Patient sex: F
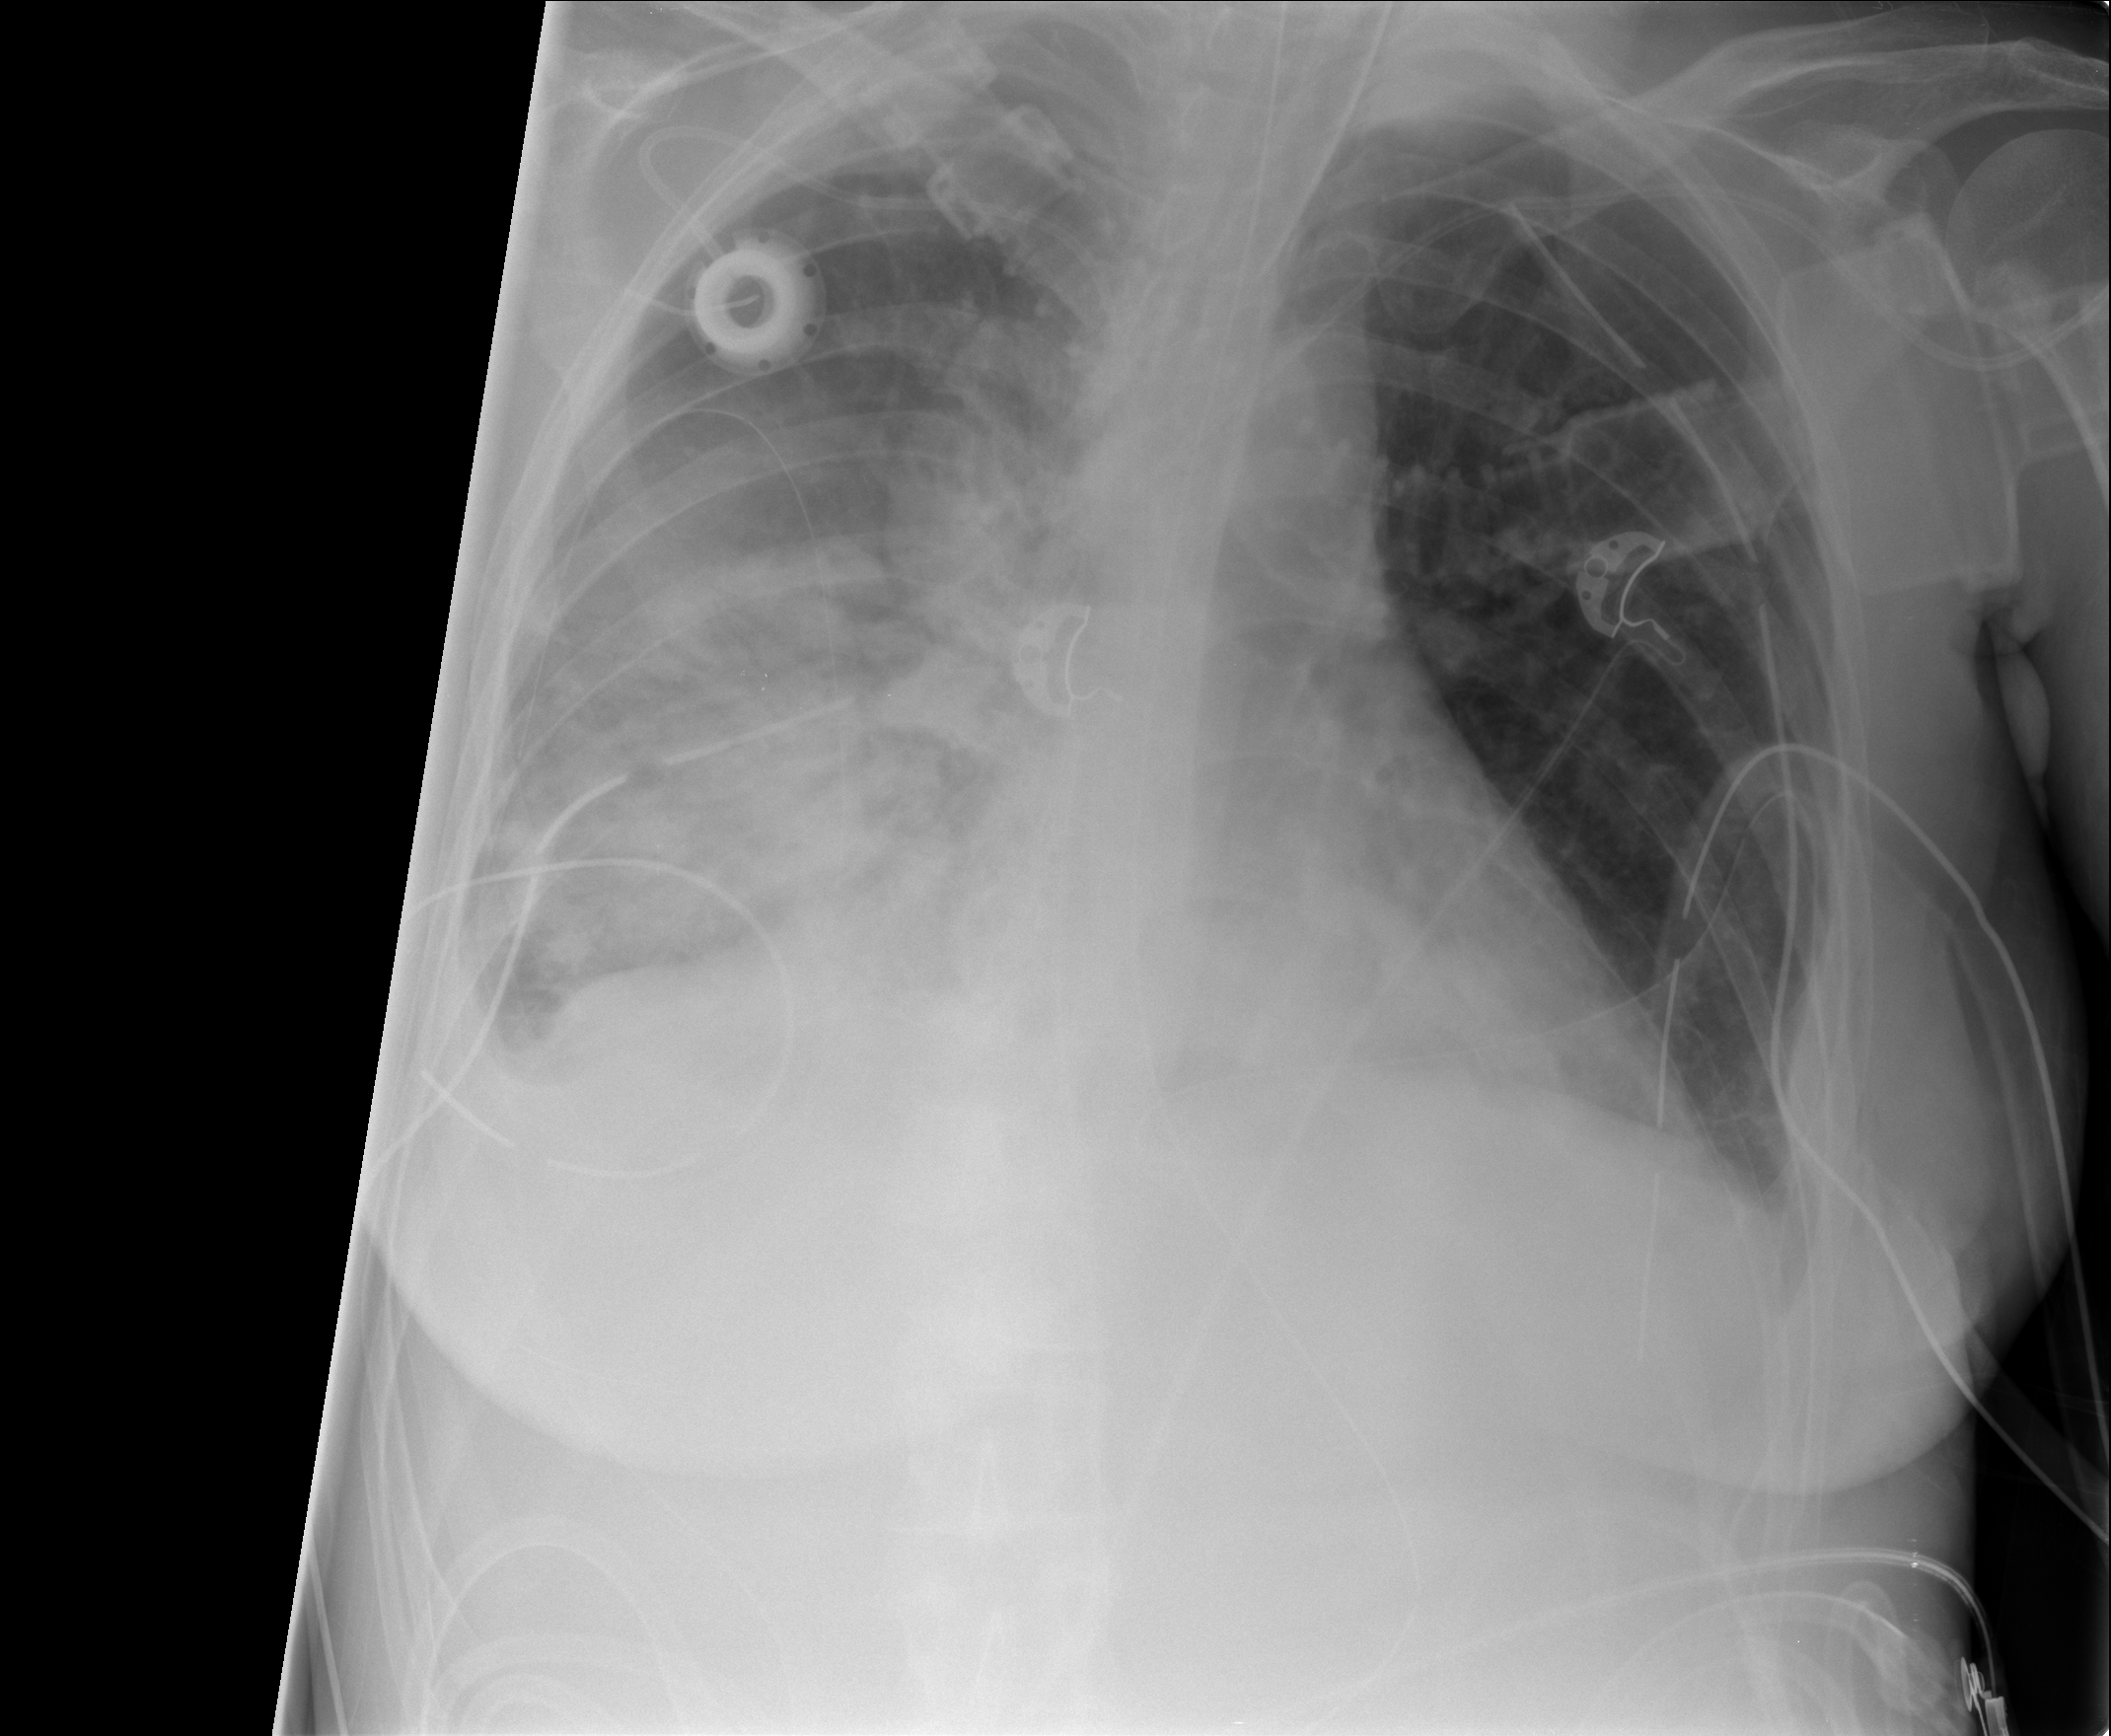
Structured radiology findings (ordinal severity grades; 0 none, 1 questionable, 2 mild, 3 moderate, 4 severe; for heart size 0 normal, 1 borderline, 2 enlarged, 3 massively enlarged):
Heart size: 0
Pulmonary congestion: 0
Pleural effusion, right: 2
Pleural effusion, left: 1
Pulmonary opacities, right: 3
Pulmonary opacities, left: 0
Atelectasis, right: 3
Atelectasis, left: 0